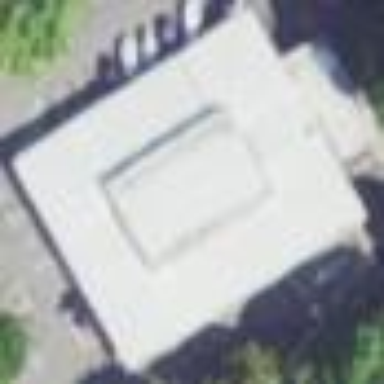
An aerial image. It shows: Library building.